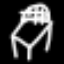
Label: bed